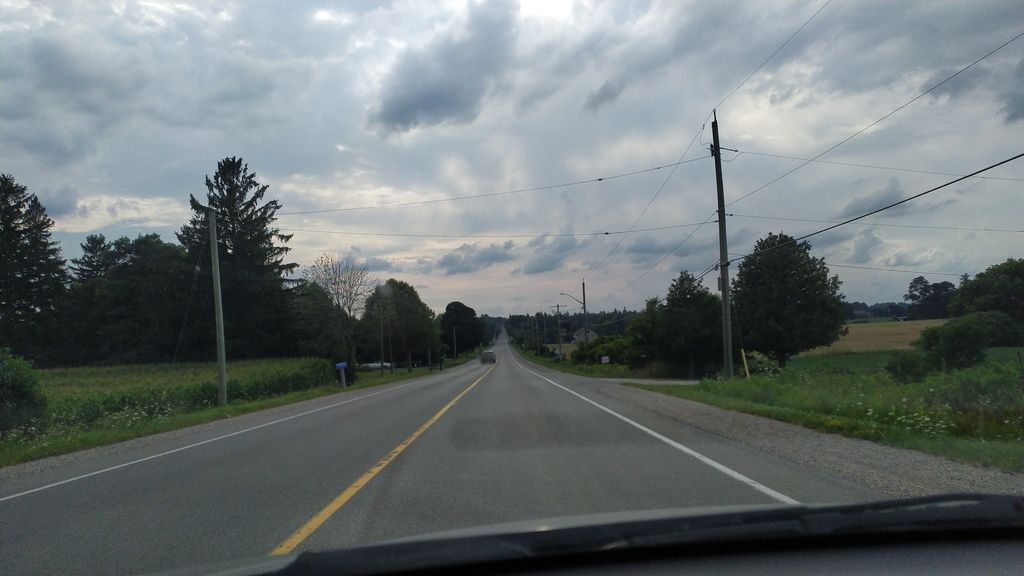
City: kitchener-waterloo